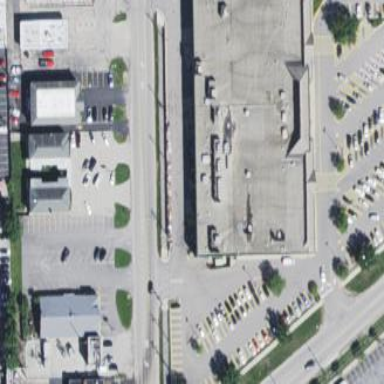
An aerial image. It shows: Retail building housing supermarket.